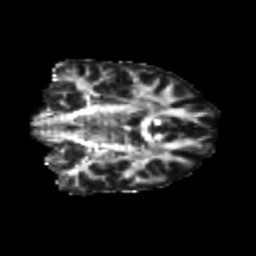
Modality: FA
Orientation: coronal
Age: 21
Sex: male
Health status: healthy
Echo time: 0.074 s